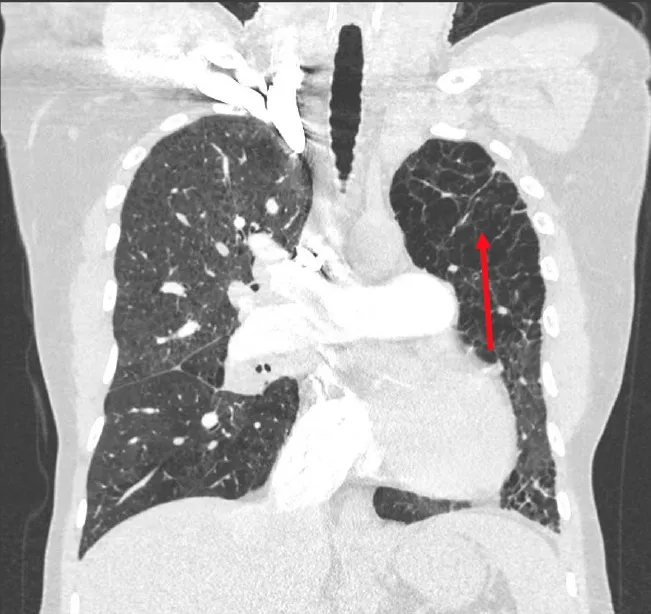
Hypoplastic and oligemic left lung.
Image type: radiology (ct)